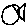
Label: fish